Question: I am trying to find here <URL> how to initialize/show the datepicker according to the right offset
(I was performing a demo but i dont know why this fiddle does not work <URL>

Anyone knows how to customize the position of the calendar?
EDIT
'''
$(function()
{
$('.date-pick')
.datePicker({clickInput:true})
.bind('click',
function()
{
left = $('#dp-popup').css('left');
$('#dp-popup').css({'left':left+55});
/*left = $('#dp-popup').css('left')+55;
$('#dp-popup').css({'left':left});*/
}
)
});
'''
found this but the +55 is not making any effect
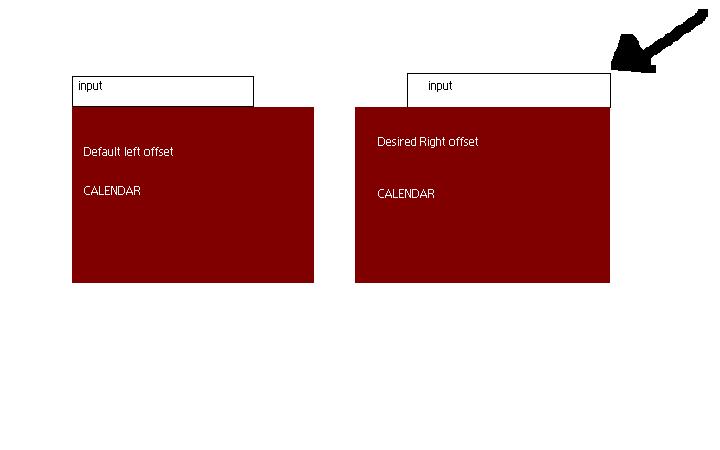
Answer: I've figured it out for you!
Here is the fiddle:
<URL>
And here is the code:
'''
$(function() {
$("#datepicker").datepicker({isRTL: true});
});
'''
Apparently they thought of this, and created the isRTL option. True means right to left, false means left to right.
Also, even with the default of 'isRTL: false', the calendar will display from the right edge if it is pushed up against the right side of the screen.